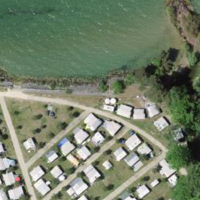
EUNIS habitat code: 53
Species observed at this site:
Lysimachia vulgaris
Sporobolus indicus
Sedum acre